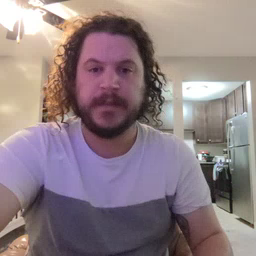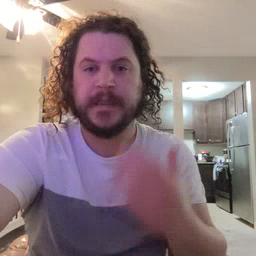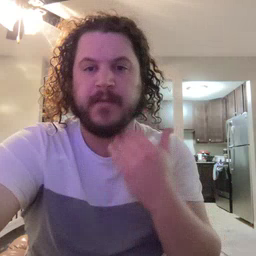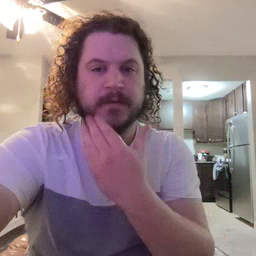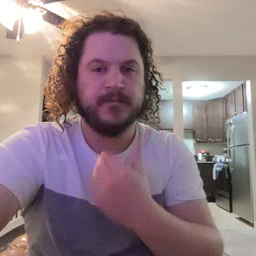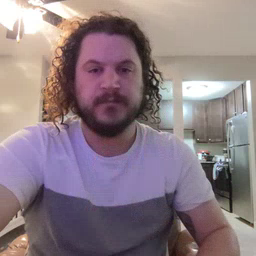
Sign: napkin